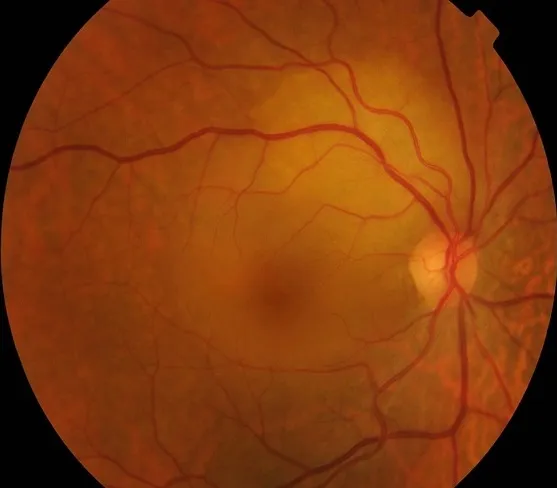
Color funds photograph of the Right Eye (RE) showing a yellowish juxtpapillary subretinal mass with associated serous macular detachment.
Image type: ophthalmic_imaging (fundus_photograph)